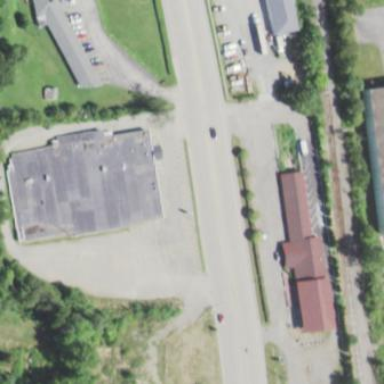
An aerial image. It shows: Building with bowling alley inside.